Interaction volume radius: 10 \u00c5
Interaction volume height: 10 \u00c5
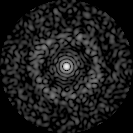
Disorder parameter: 0.8392